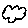
Label: cloud